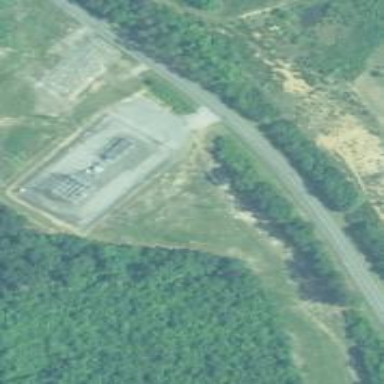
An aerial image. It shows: There is distribution substation enclosed by fence.